Field crop: maize
Growth stage: 2
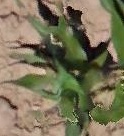
Species: maize